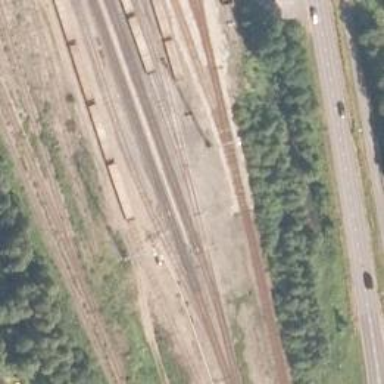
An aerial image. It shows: Railway signal.